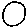
Label: moon